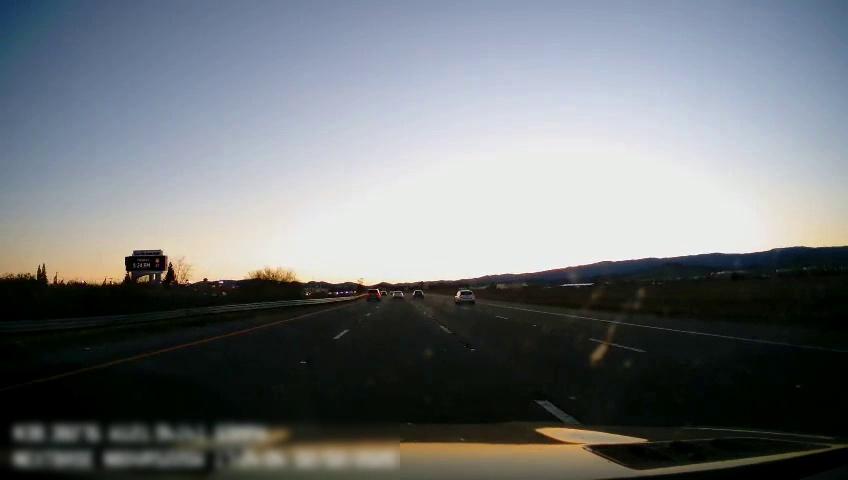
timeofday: Dusk/Dawn/Twilight
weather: Cloudy
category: Drivable Space
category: Vehicles | Car
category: Vehicles | Car
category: Vehicles | SUV
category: Vehicles | SUV
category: Lanes | Alternate Lane
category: Lanes | Current Lane
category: Lanes | Current Lane
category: Lanes | Alternate Lane
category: Lanes | Alternate Lane